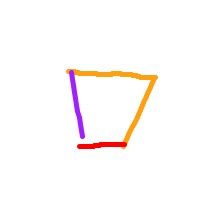
Shape: trapezoid